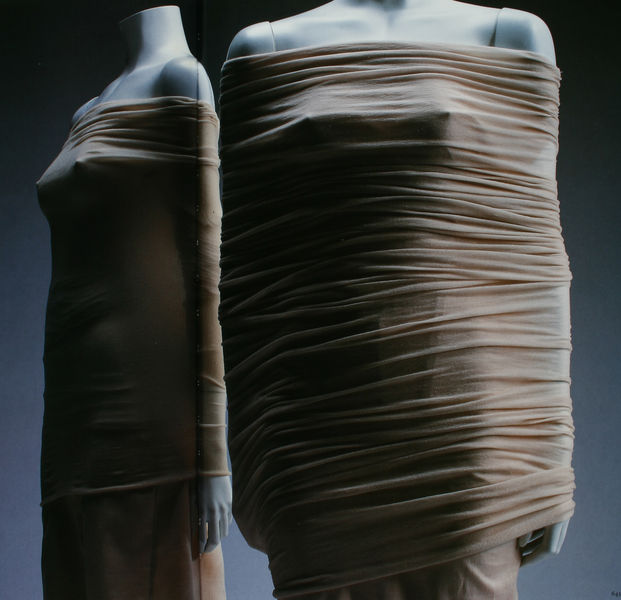
Titel: Kleider
Künstler: Issey Miyake
Standort: Kyoto (Japan)
Institution: Kyoto Costume Institute
Schlagwörter: blau, dunkel, hand, körper, nackt, schatten, weiß, frauen, brust, busen, finger, frau, hell, kleid, licht, profil, schaufenster, schwarz, tuch, beige, mode, jacke, arm, arme, falten, kleidung, hals, hände, stoff, stoffe, schulter, schultern, seide, brüste, falte, brustwarzen, transparent, dünn, eng, torso, hälse, puppe, puppen, ausstellung, durchsichtig, gerafft, verhüllt, pullover, installation, wickeln, schlauch, verhüllen, nippel, kokon, top, chiffon, beib, wickelkleid, christo, trägerlos, hauteng, beibe, inszenieren, meterware, stoffbahn, tops, torsen, wickenlkleid, zwangsjacke